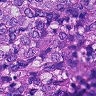
Metastatic tissue present: yes